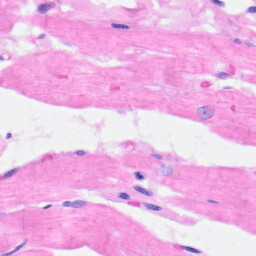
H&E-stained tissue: Heart